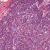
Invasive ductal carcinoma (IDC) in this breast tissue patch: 0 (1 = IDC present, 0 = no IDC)